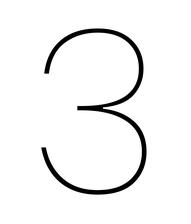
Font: Poppins-Thin